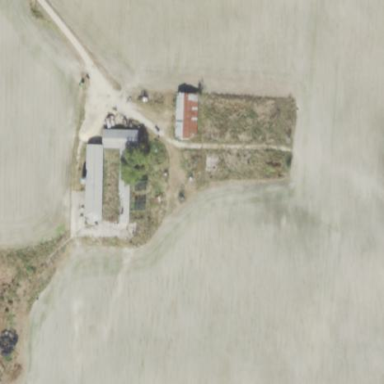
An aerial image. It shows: Dairy farmyard.